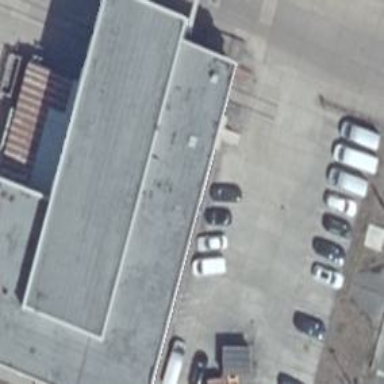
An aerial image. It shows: Part of building.